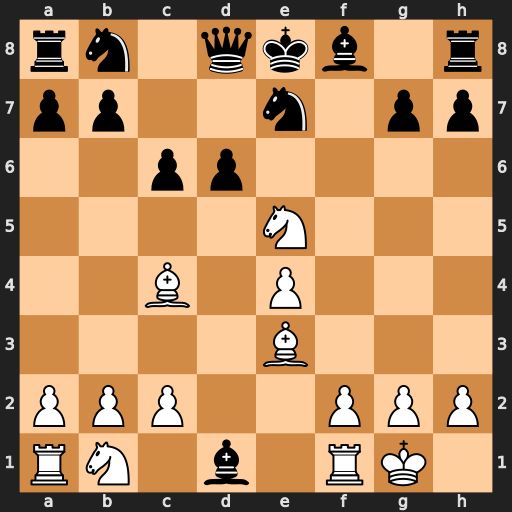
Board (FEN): rn1qkb1r/pp2n1pp/2pp4/4N3/2B1P3/4B3/PPP2PPP/RN1b1RK1
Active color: w
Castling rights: kq
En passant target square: -
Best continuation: Bf7#